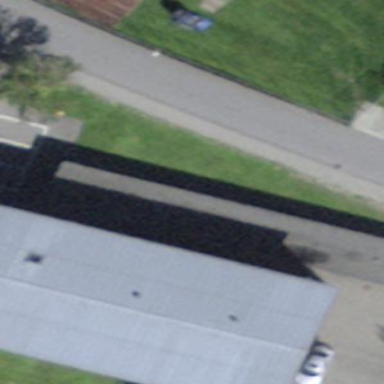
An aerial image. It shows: View of roof of building.